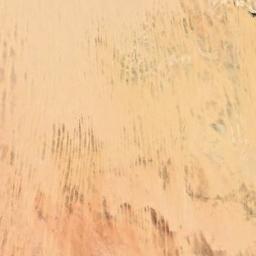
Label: desert